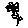
Label: flower